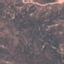
Land use / land cover: HerbaceousVegetation